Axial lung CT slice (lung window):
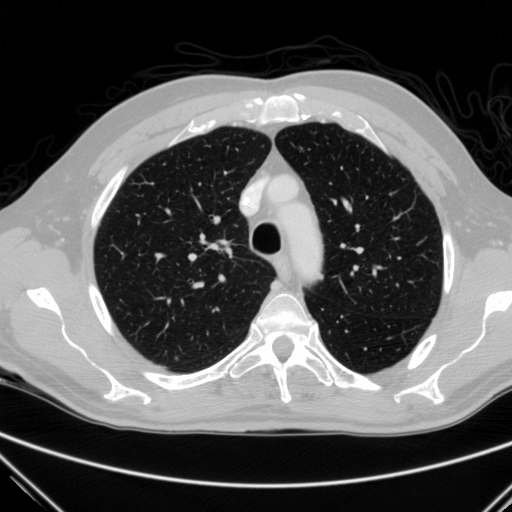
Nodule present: no